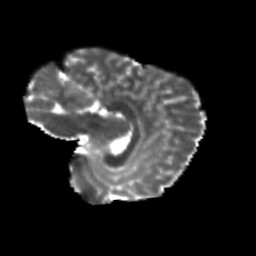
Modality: T2w
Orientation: sagittal
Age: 12
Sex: male
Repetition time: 9.512 s
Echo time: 0.089 s